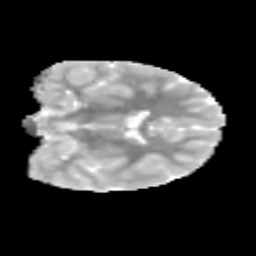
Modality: MD
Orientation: coronal
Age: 9
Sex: female
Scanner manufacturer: siemens
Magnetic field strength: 3 T
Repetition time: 3.8 s
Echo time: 0.07 s